Question: So in my main activity, I have a 'viewpager' with 4 pages. When starting the activity I have a async task that reads numerous files with a splash screen and 'progressbar', but then when its done and I start the view pager activity, due to the size of each fragment there is noticeable lag time when transitioning.
The only work i'm doing on the main thread is UI initializing. When benchmarking its the following takes place in order:
'''
MainActivity.onCreate 23ms
Fragment1.onCreateView 73ms
Fragment2.onCreateView 40ms
Fragment3.onCreateView 12ms
Fragment4.onCreateView 119ms
'''
Those are all on the main thread, so it adds up to about 300+ ms lag time, which is enough to ruin the smooth transition animation.
Here is the method profiling output during startup

( <URL>
I see none of my own methods or classes taking up any significant time, everything is by the system such as 'TextView<init>' and 'MessageQueue.next'..
Posting all my code seems unnecessary as its long, and all work is UI setup, setting 'textviews', 'progressbars'. There is one class the I use on all my fragments to dynamically manage vertical lists within 'scrollview':
'''
public class NestedListView extends LinearLayout implements View.OnClickListener {
public static final int ID_NO_DIV = -1;
private static final AtomicInteger sNextGeneratedId = new AtomicInteger(1);
private OnViewListener mListener;
private int mChildResId, mDivId;
private boolean mListenForClick = true;
public interface OnViewListener {
public void onUpdateView(View view, int position, boolean initialCall);
public void onViewClick(View view);
}
public NestedListView(Context context) {
super(context);
}
public NestedListView(Context context, AttributeSet attributeSet) {
super(context, attributeSet);
}
public void setNoClickListener() {
mListenForClick = false;
}
public void createViews(int viewId, int divId, int count, OnViewListener listener) {
mListener = listener;
mChildResId = viewId;
mDivId = divId;
LayoutInflater inflater = LayoutInflater.from(getContext());
for (int i = 0; i < count; ++i) {
View view = createView(viewId, inflater);
mListener.onUpdateView(view, i, true);
addView(view);
}
setFooterDiv(INVISIBLE);
}
private View createView(int rid, LayoutInflater inflater) {
View view = inflater.inflate(rid, this, false);
view.setId(genViewId());
if (mListenForClick)
view.setOnClickListener(this);
return view;
}
private static int genViewId() {
for (;;) {
final int result = sNextGeneratedId.get();
// aapt-generated IDs have the high byte nonzero; clamp to the range under that.
int newValue = result + 1;
if (newValue > 0x00FFFFFF) newValue = 1; // Roll over to 1, not 0.
if (sNextGeneratedId.compareAndSet(result, newValue)) {
return result;
}
}
}
private void setFooterDiv(int visibility) {
int count = getChildCount();
if (mDivId != ID_NO_DIV && count > 0)
getChildAt(count - 1).findViewById(mDivId).setVisibility(visibility);
}
public void update() {
update(getChildCount());
}
public void update(int size) {
setFooterDiv(VISIBLE);
// resize to size
int childCount = getChildCount();
if (childCount > size) {
// shrink
for (int i = childCount - 1; i >= size; --i)
removeViewAt(i);
childCount = size;
setFooterDiv(INVISIBLE);
}
else if (childCount < size) {
// grow
LayoutInflater inflater = LayoutInflater.from(getContext());
for (int i = childCount; i < size; ++i) {
View view = createView(mChildResId, inflater);
mListener.onUpdateView(view, i, true);
addView(view);
}
setFooterDiv(INVISIBLE);
}
for (int i = 0; i < childCount; ++i)
mListener.onUpdateView(getChildAt(i), i, false);
}
@Override
public void onClick(View view) {
mListener.onViewClick(view);
}
'''
This is used like a non scrolling list view, nested in scroll views with other elements. The reason being I want the whole page to scroll, not the list.
In each fragment I call
'''
nestedListView.createViews(
<item layout id>,
<id of child divider>,
<number of children to create>,
callbackListener);
'''
and in each fragment, the 'callback.updateView' will initialize each child view.
I'm thinking the lag is due to this class because the fragment 1 and 4 have the longest lists with this class (which takes the longest), and the child views contain more complex child views.
Is there anyway this class can be optimized? I was under the impression that you cannot inflate views in a background thread?
I was considering doing 'findViewById' references in background thread, but according to ddms 'findViewById' calls take < %0.2 exclusive time.
So any advice for improving startup time of this activity?
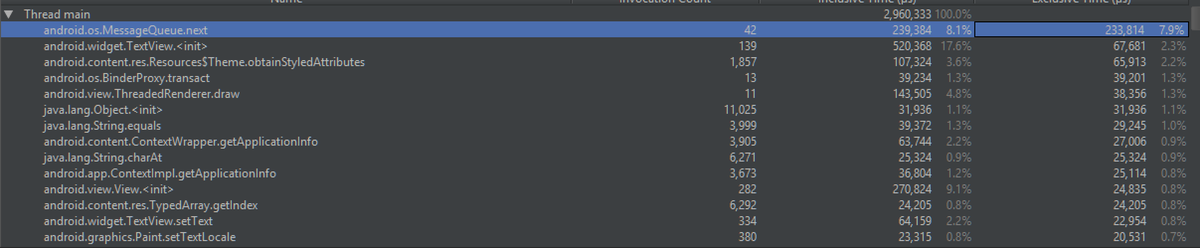
Answer: I've figured out a work around for the transition lag, but Zygoteinit made some good points on optimizing, none seemed to work well enough.
In my main activity I was using a ViewAnimator and calling addView() and showNext() in the beginning of my transition method.
If you call
'''
addView(...);
mViewAnimator.post(new Runnable() {
public void run() { mViewAnimator.showNext(); }
};
'''
it will do the transition after the fragments are initialized in the message queue, giving a nice smooth transition.